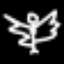
Label: angel